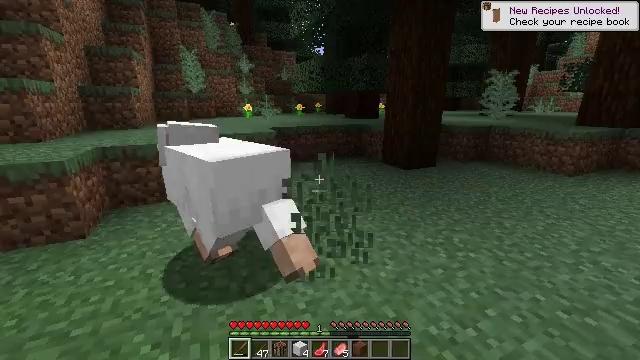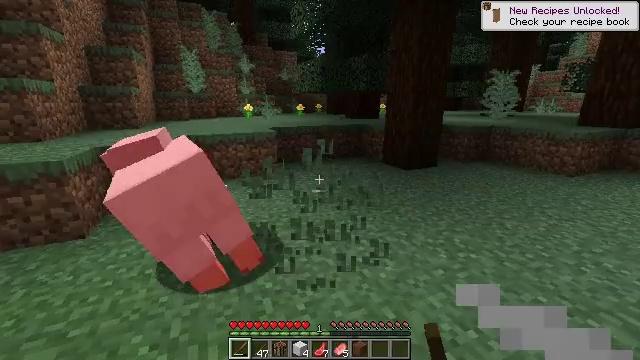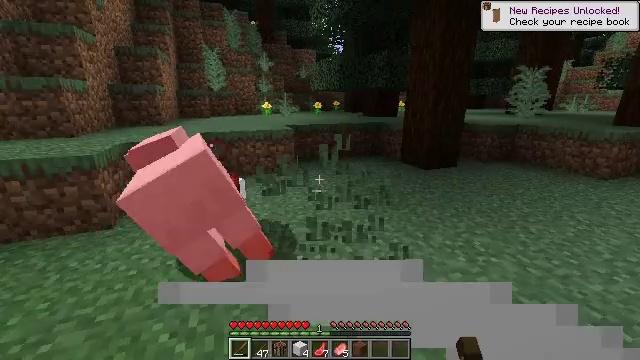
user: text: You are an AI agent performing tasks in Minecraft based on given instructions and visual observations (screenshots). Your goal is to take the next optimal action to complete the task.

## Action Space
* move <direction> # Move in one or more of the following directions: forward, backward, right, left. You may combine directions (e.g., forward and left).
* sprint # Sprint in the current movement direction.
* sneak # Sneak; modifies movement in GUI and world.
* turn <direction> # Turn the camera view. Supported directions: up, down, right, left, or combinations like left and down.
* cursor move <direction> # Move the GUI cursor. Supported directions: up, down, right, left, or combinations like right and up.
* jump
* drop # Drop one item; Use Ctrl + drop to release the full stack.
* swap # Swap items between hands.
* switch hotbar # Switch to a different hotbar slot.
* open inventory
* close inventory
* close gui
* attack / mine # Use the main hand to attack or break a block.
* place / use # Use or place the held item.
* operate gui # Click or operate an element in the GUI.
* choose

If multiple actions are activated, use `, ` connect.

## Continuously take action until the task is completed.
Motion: motion action
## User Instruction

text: Mine the grass in the plains.
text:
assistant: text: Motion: no_op
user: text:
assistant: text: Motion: turn left
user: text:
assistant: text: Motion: no_op